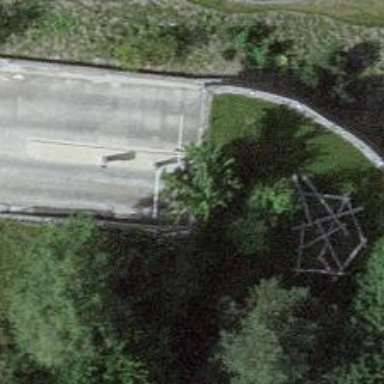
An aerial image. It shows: Parking entrance.